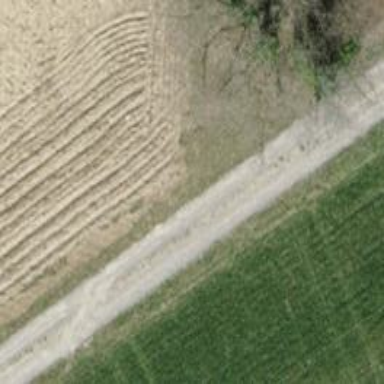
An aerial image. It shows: Compacted track with grade2 surface.